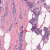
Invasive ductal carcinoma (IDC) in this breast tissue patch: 1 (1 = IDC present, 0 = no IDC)